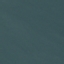
Label: SeaLake